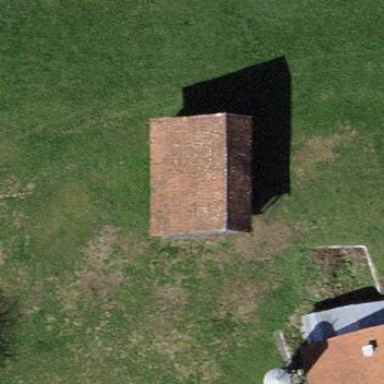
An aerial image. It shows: Shed building.